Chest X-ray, PA view. Patient: 51 years old, sex F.
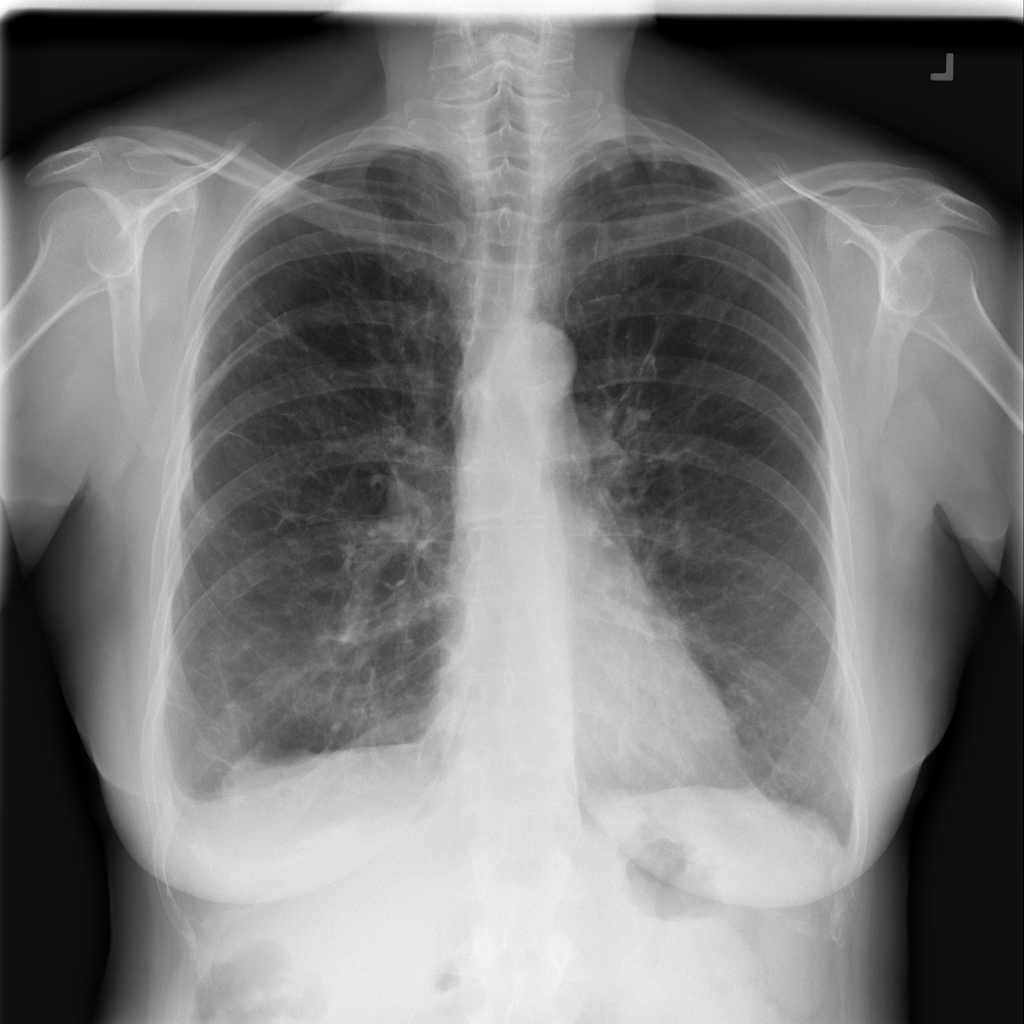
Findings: Fibrosis, Pleural_Thickening